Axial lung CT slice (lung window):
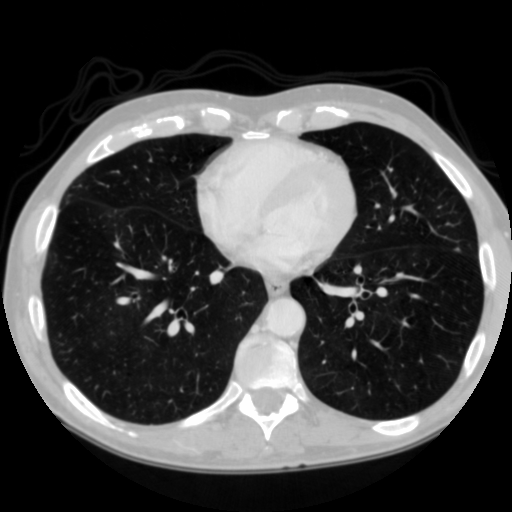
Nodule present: no